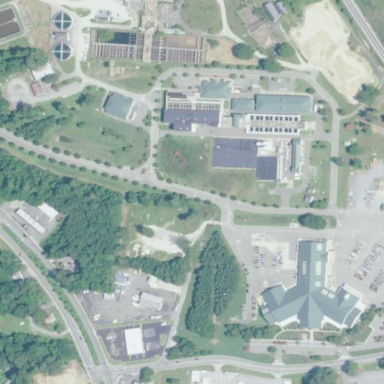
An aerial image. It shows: Man-made water works facility.